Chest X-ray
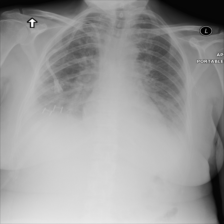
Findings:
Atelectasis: negative
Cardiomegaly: negative
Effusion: positive
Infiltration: negative
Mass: negative
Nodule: negative
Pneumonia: negative
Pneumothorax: negative
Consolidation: negative
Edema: positive
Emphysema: negative
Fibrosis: negative
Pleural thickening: negative
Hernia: negative